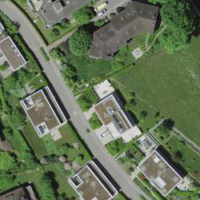
EUNIS habitat code: 55
Species observed at this site:
Epilobium montanum
Veronica filiformis